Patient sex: M
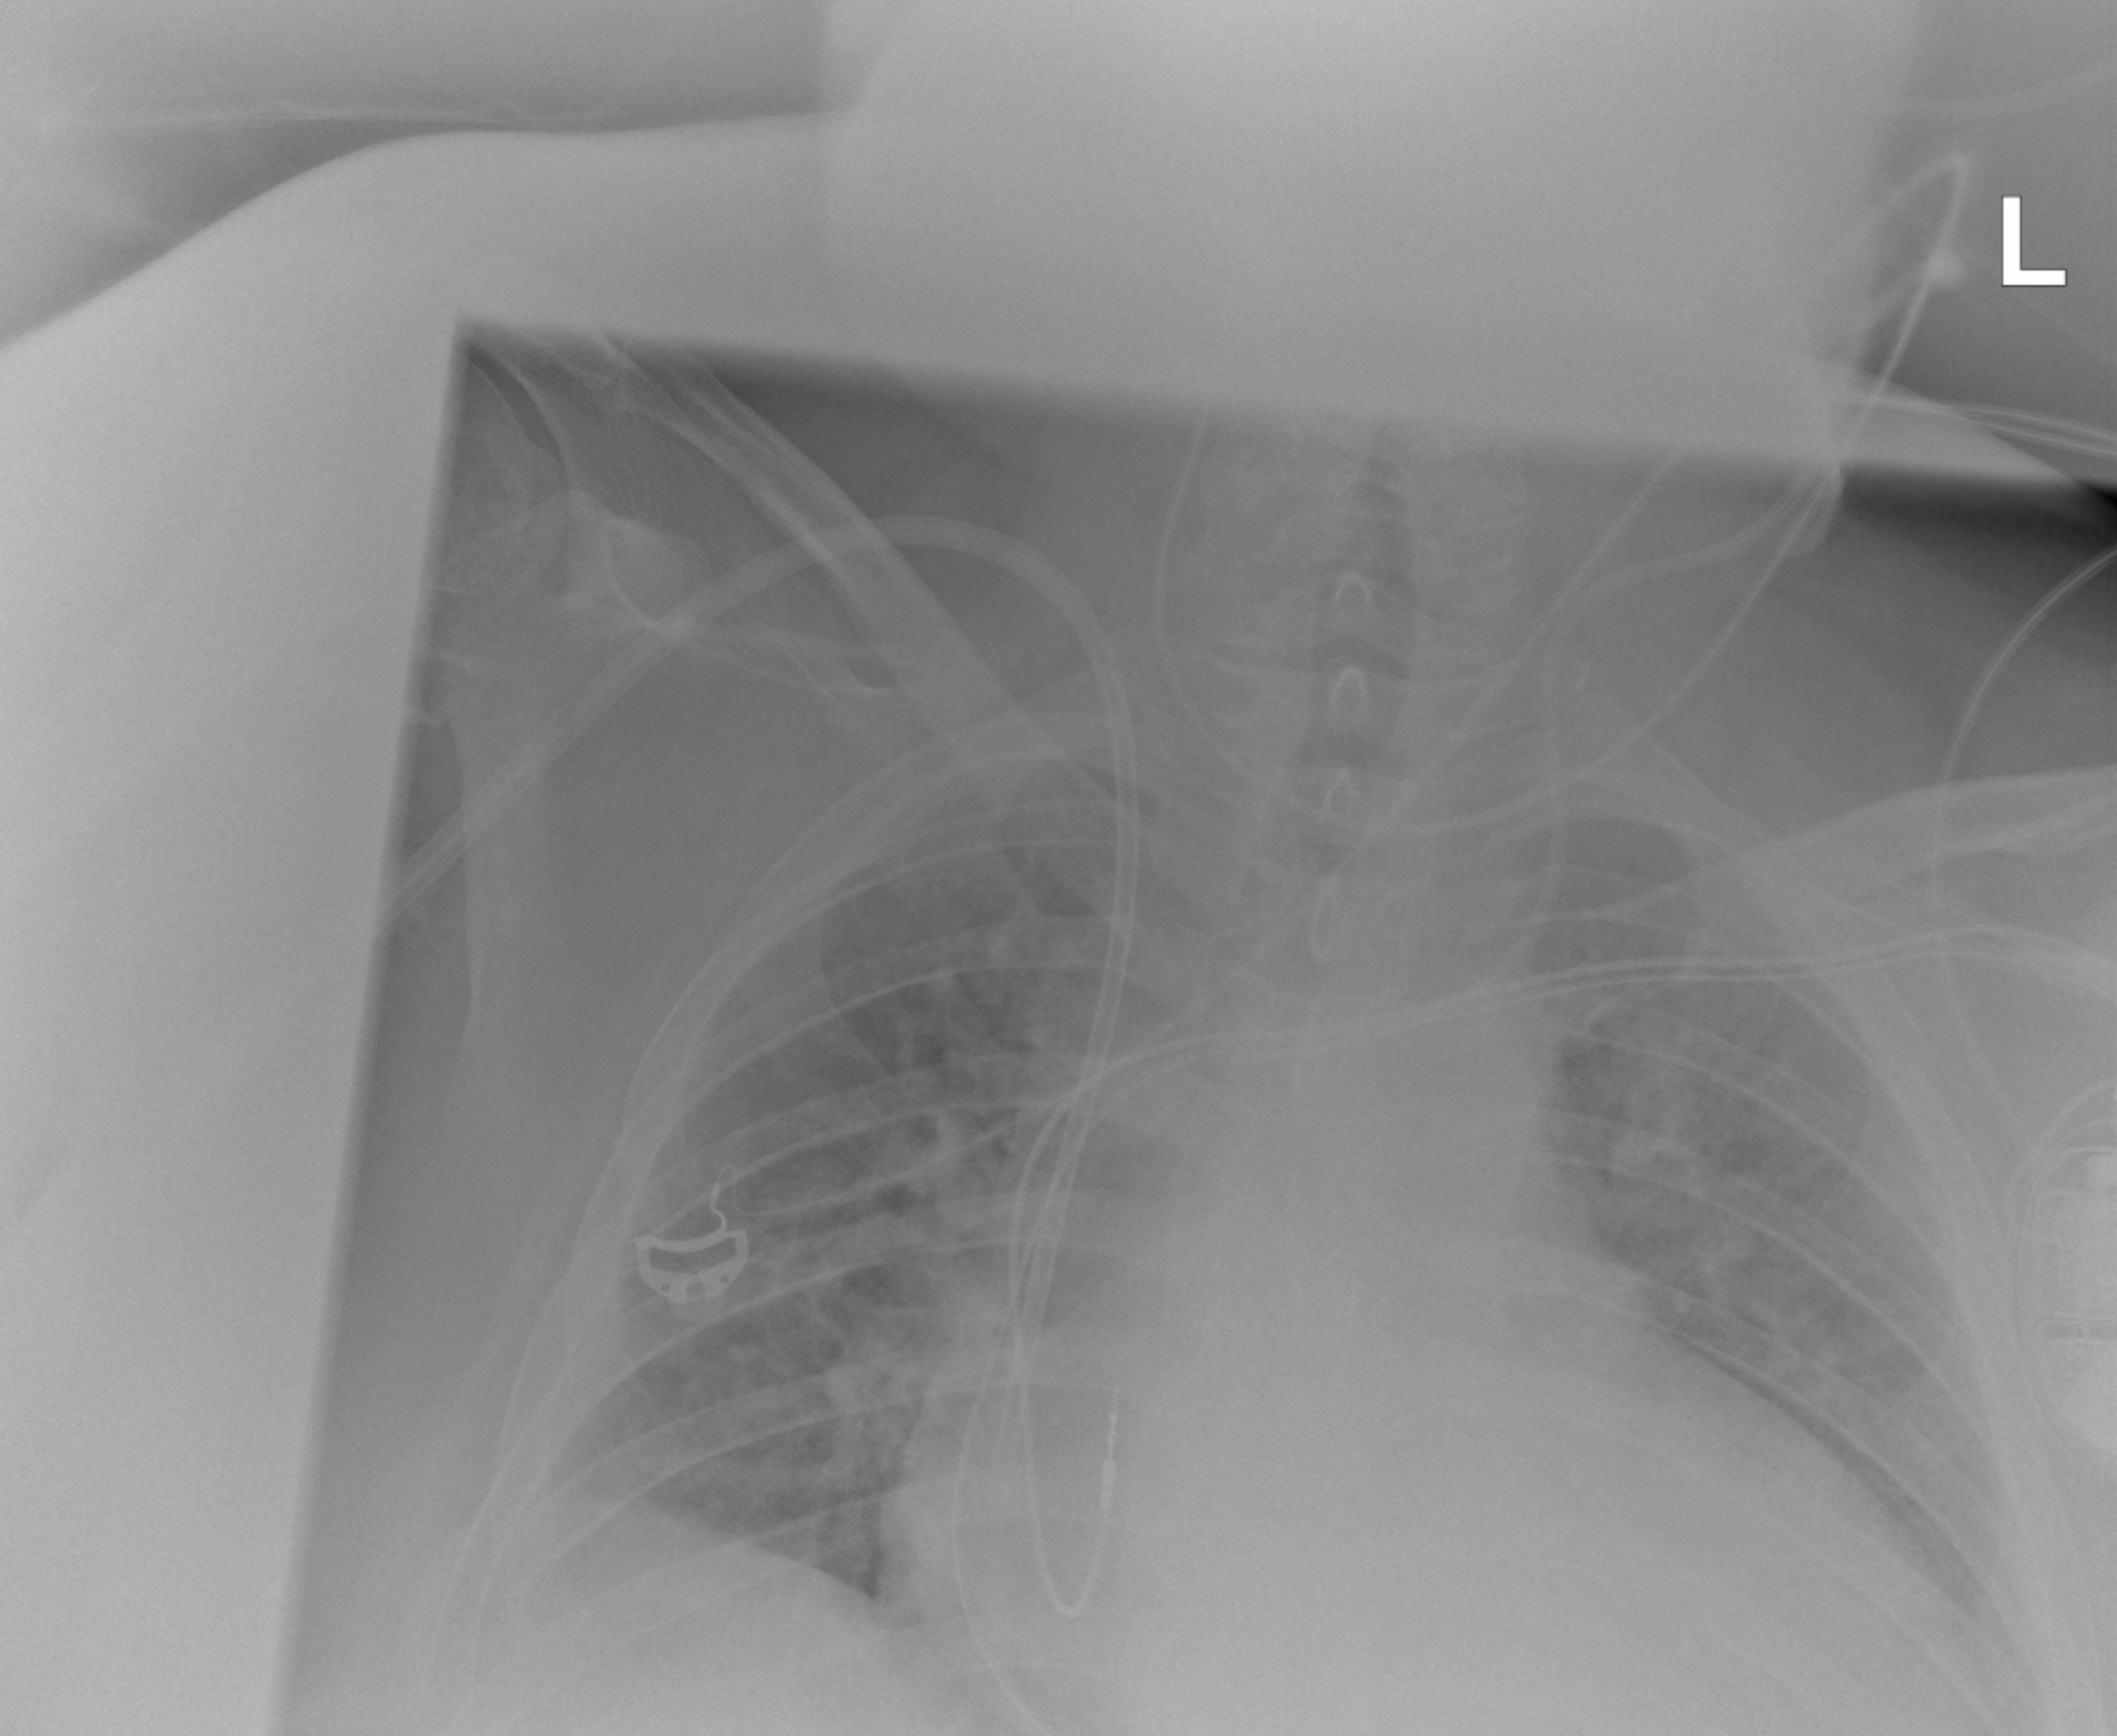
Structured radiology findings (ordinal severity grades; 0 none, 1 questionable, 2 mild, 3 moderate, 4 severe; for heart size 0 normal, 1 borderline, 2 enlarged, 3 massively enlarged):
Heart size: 3
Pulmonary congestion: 2
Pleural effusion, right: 2
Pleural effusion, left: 2
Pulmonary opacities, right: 2
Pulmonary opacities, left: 2
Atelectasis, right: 2
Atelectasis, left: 2